Question: The PDF in this link (<URL> contains a number of tables like this:

I'd like to programmatically extract the data and the structure from these tables.
Things I've tried: converting the PDF to HTML using
1. Tika: Unfortunately, the tables are converted to space delimited paragraphs - and some of the strings contain spaces so it's notpossible to split them.
2. Python's PDFMiner: returned an assertion error due to missing fonts. I suspect the HTML would have been similar to the output from Tika,though I'll need to resolve the issue with the missing fonts to confirm this.
3. Online tools: I tried http://www.zamzar.com/ and a couple of others. The file was either too big to process (for the online services) or it generated errors.
I was planning to convert the PDF to HTML and then parse it with BeautifulSoup.
The output could be JSON (e.g. one object per table), XML, or pretty much any format that maintains the structure.
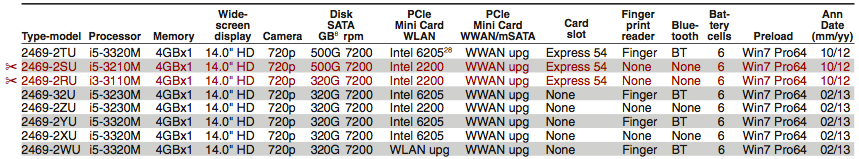
Answer: You could try PDFBox. The documentation for that is here:
<URL>
Extend org.apache.pdfbox.pdfviewer.PDFPageDrawer and override the strokePath method. From there you can intercept the drawing operations for horizontal and vertical line segments and use that information to determine the column and row positions. You can set up text regions to determine which numbers/letters/characters are drawn in which region. Since you know the layout of the regions are tabular you'll be able to define tables and tell which column and row the extracted text belongs to using simple algorithms.